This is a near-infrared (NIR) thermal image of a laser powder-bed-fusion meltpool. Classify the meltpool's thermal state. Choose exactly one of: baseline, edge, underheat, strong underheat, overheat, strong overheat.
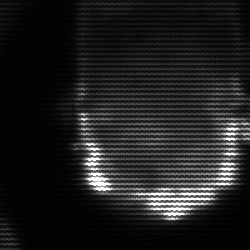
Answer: baseline